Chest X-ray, AP view. Patient: 19 years old, sex M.
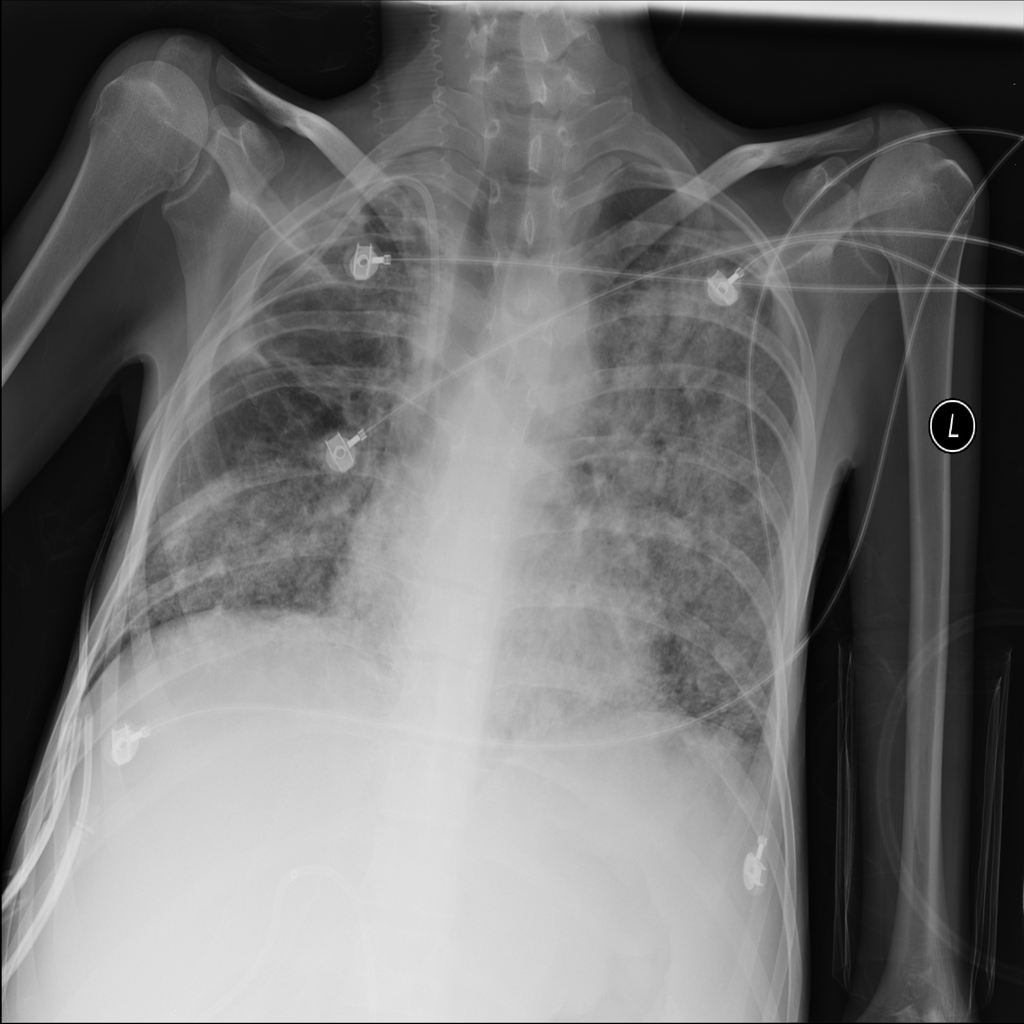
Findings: No Finding